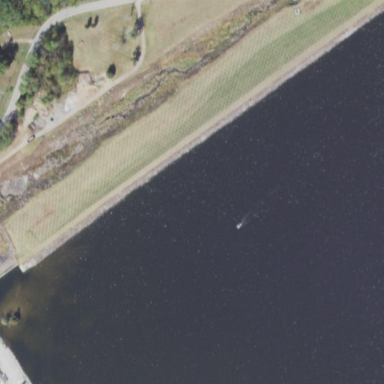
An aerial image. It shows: Dam across waterway.